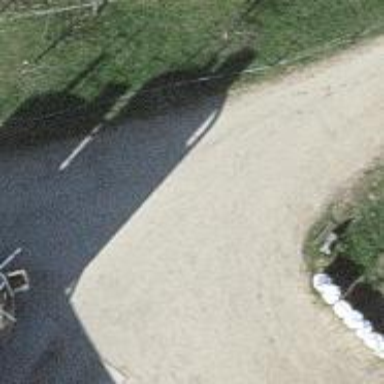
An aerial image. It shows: Driveway.